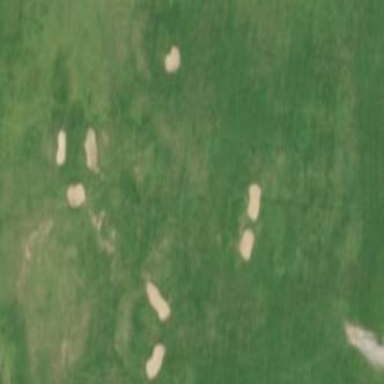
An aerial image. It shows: Grassy area used as driving range for golf.